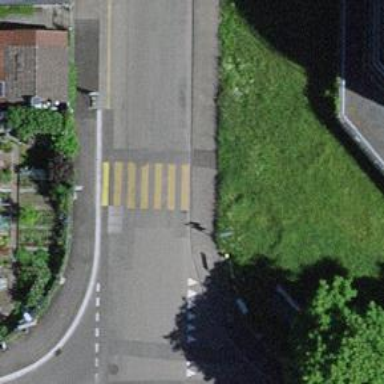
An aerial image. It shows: Uncontrolled crossing on the road.